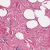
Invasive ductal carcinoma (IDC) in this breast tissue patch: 0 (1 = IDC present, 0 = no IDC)